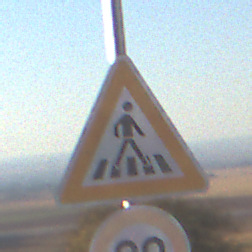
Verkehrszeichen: FussgaengerueberwegLinks
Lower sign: Geschwindigkeit80
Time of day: MorningAfternoon
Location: Outdoor (Nature)
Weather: Clear
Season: NotSpecified
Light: Natural